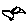
Label: bird